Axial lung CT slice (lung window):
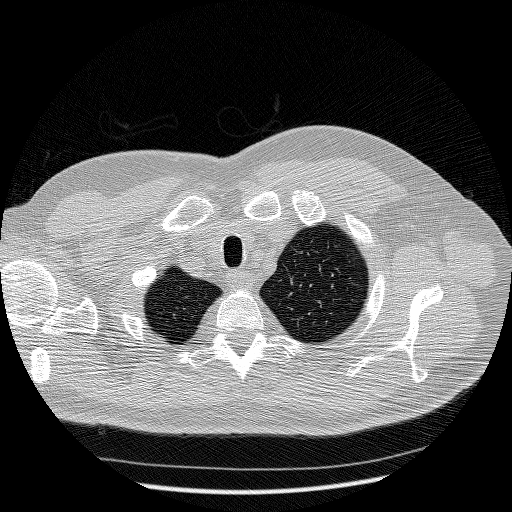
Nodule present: no